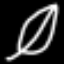
Label: leaf